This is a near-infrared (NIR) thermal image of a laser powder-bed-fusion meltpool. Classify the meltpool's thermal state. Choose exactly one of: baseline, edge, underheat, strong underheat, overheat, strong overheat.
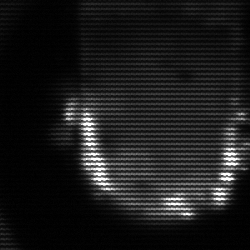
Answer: baseline